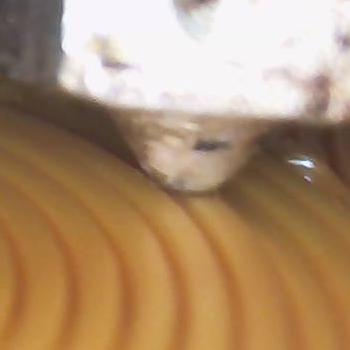
Flow rate: 144%